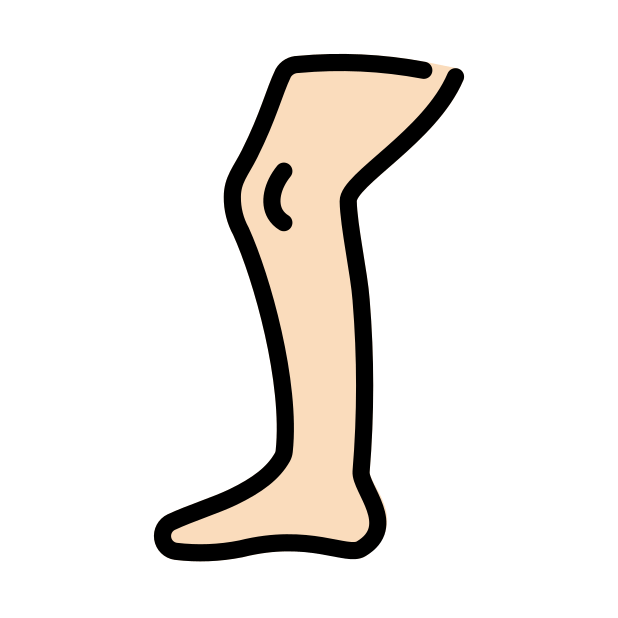
leg: light skin tone